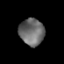
Tissue: prostate
Cell type: T cells
Senescence score: 0.236
Nuclear area (px): 653
Mean DAPI intensity: 106.9